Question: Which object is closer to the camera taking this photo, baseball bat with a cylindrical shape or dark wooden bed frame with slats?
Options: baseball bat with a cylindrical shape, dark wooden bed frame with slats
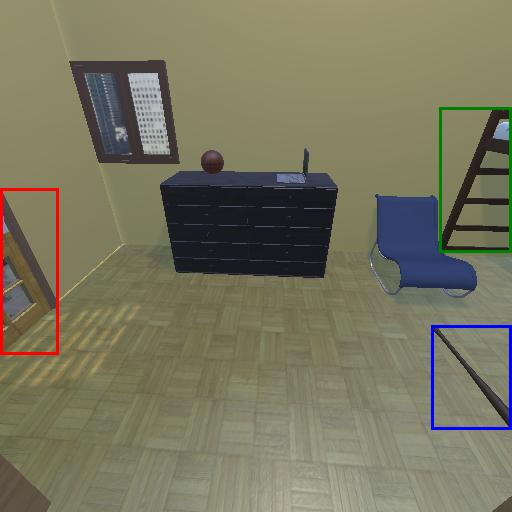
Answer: baseball bat with a cylindrical shape